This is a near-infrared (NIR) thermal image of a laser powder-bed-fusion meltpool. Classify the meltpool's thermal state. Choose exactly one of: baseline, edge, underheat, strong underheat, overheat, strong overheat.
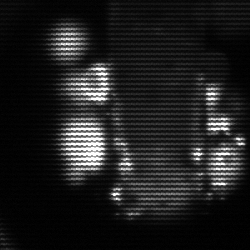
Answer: strong underheat